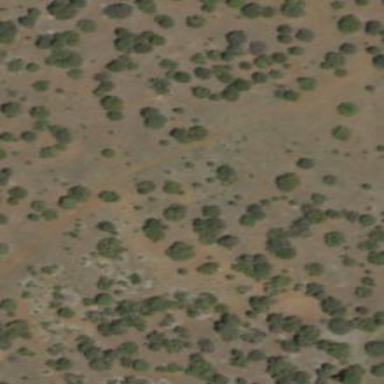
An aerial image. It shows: Patch of scrub vegetation.